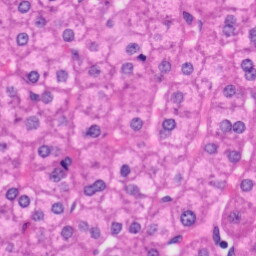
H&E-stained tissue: Liver